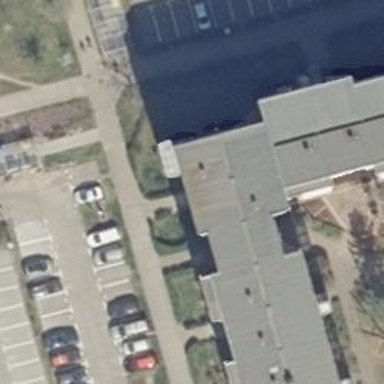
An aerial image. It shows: Apartment building with flat roof.